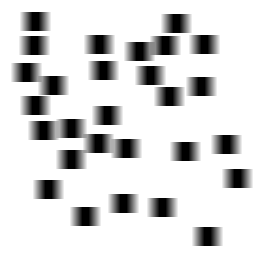
Squares: 28
Triangles: 0
Stars: 0
Total shapes: 28